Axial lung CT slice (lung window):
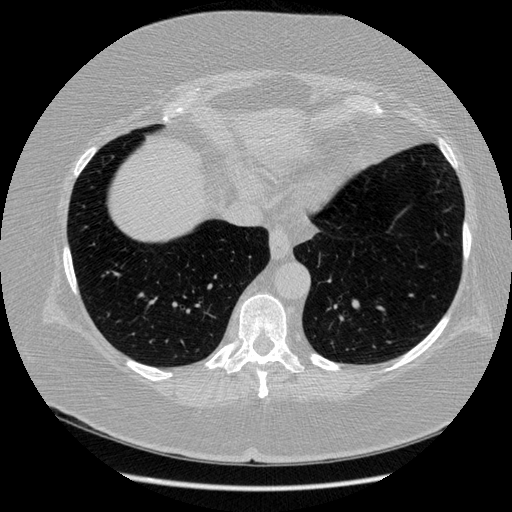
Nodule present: no